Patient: sex F, age 44
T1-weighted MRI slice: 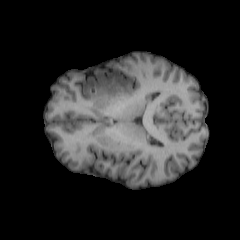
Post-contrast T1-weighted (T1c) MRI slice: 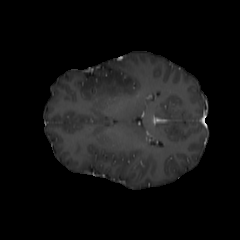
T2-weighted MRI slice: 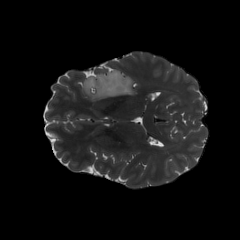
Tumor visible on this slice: yes
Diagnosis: Oligodendroglioma, IDH-mutant, 1p/19q-codeleted
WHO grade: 2